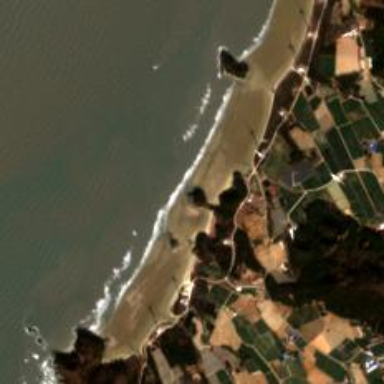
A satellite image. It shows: Picturesque coastline scene.